Question: I'm working with UITabBarController,
I select UITabBarController Tab its working fine (view controller and Tab image changed).
but when I try with code
'''
AppDelegate.Tabctrl.selectedIndex = 2;
'''
right view controller is selected but Tab image in 0th tab itself, I try with manual Image for TabBarController. Here is code.
'''
-(void) LoadTabbarcontrol
{
UIStoryboard *board = [UIStoryboard storyboardWithName:@"MainStoryboard" bundle:nil];
AppDelegate.Tabctrl = [board instantiateViewControllerWithIdentifier:@"TabbarCtrlId"];
AppDelegate.Tabctrl.delegate = self;
UIWindow *window = AppDelegate.window;
[window addSubview:AppDelegate.Tabctrl.view];
[window makeKeyAndVisible];
imgTab = [[UIImageView alloc]initWithFrame:CGRectMake(0,0,320.0,44.0)];
imgTab.image=[UIImage imageNamed:@"Tabbar_bg.png"];
[AppDelegate.Tabctrl.tabBar addSubview:imgTab];
imgHome=[[UIImageView alloc]initWithFrame:CGRectMake(4.0,1.0,60.0,44.0)];
imgHome.image=[UIImage imageNamed:@"Home-Select.png"];
[imgTab addSubview:imgHome];
imgMyTc=[[UIImageView alloc]initWithFrame:CGRectMake(67.0,1.0,60.0,44.0)];
imgMyTc.image=[UIImage imageNamed:@"MyTc.png"];
[imgTab addSubview:imgMyTc];
imgBrowse=[[UIImageView alloc]initWithFrame:CGRectMake(130.0,1.0,60.0,44.0)];
imgBrowse.image=[UIImage imageNamed:@"Browse.png"];
[imgTab addSubview:imgBrowse];
imgInstore=[[UIImageView alloc]initWithFrame:CGRectMake(193.0,1.0,60.0,44.0)];
imgInstore.image=[UIImage imageNamed:@"Instore.png"];
[imgTab addSubview:imgInstore];
imgMore=[[UIImageView alloc]initWithFrame:CGRectMake(256.0,1.0,60.0,44.0)];
imgMore.image=[UIImage imageNamed:@"More.png"];
[imgTab addSubview:imgMore];
AppDelegate.Tabctrl.view.hidden = NO;
AppDelegate.Tabctrl.selectedIndex = 2;
}
- (void)tabBarController:(UITabBarController *)tabBarControllers didSelectViewController:(UIViewController *)viewController
{
if (tabBarControllers.selectedIndex == 0)
{
imgHome.image=[UIImage imageNamed:@"Home-Select.png"];
imgMyTc.image=[UIImage imageNamed:@"MyTc.png"];
imgBrowse.image=[UIImage imageNamed:@"Browse.png"];
imgInstore.image=[UIImage imageNamed:@"Instore.png"];
imgMore.image=[UIImage imageNamed:@"More.png"];
}
else if (tabBarControllers.selectedIndex == 1)
{
imgHome.image=[UIImage imageNamed:@"Home.png"];
imgMyTc.image=[UIImage imageNamed:@"MyTc-Select.png"];
imgBrowse.image=[UIImage imageNamed:@"Browse.png"];
imgInstore.image=[UIImage imageNamed:@"Instore.png"];
imgMore.image=[UIImage imageNamed:@"More.png"];
}
else if (tabBarControllers.selectedIndex == 2)
{
imgHome.image=[UIImage imageNamed:@"Home.png"];
imgMyTc.image=[UIImage imageNamed:@"MyTc.png"];
imgBrowse.image=[UIImage imageNamed:@"Browse-Select.png"];
imgInstore.image=[UIImage imageNamed:@"Instore.png"];
imgMore.image=[UIImage imageNamed:@"More.png"];
}
else if (tabBarControllers.selectedIndex == 3)
{
imgHome.image=[UIImage imageNamed:@"Home.png"];
imgMyTc.image=[UIImage imageNamed:@"MyTc.png"];
imgBrowse.image=[UIImage imageNamed:@"Browse.png"];
imgInstore.image=[UIImage imageNamed:@"Instore-Select.png"];
imgMore.image=[UIImage imageNamed:@"More.png"];
}
else if (tabBarControllers.selectedIndex == 4)
{
imgHome.image=[UIImage imageNamed:@"Home.png"];
imgMyTc.image=[UIImage imageNamed:@"MyTc.png"];
imgBrowse.image=[UIImage imageNamed:@"Browse.png"];
imgInstore.image=[UIImage imageNamed:@"Instore.png"];
imgMore.image=[UIImage imageNamed:@"More-Select.png"];
}
}
'''
can any one Help me for this?
Refer sample screen If I give
'''
AppDelegate.Tabctrl.selectedIndex = 2;
'''
Output like this

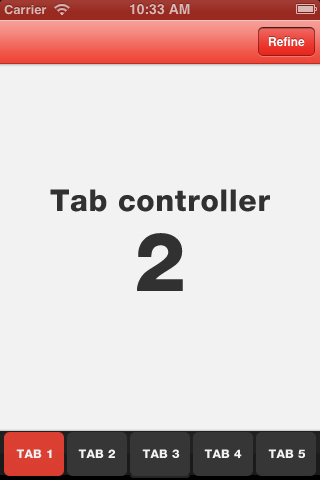
Answer: try with this code for change image of Tabbar controller:
'''
[[AppDelegate.Tabctrl.tabBar.items objectAtIndex:1] setFinishedSelectedImage:[UIImage imageNamed:@"message12_64.png"] withFinishedUnselectedImage:[UIImage imageNamed:@"message_112_64.png"]];
'''